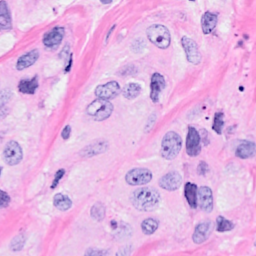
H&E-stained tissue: Breast